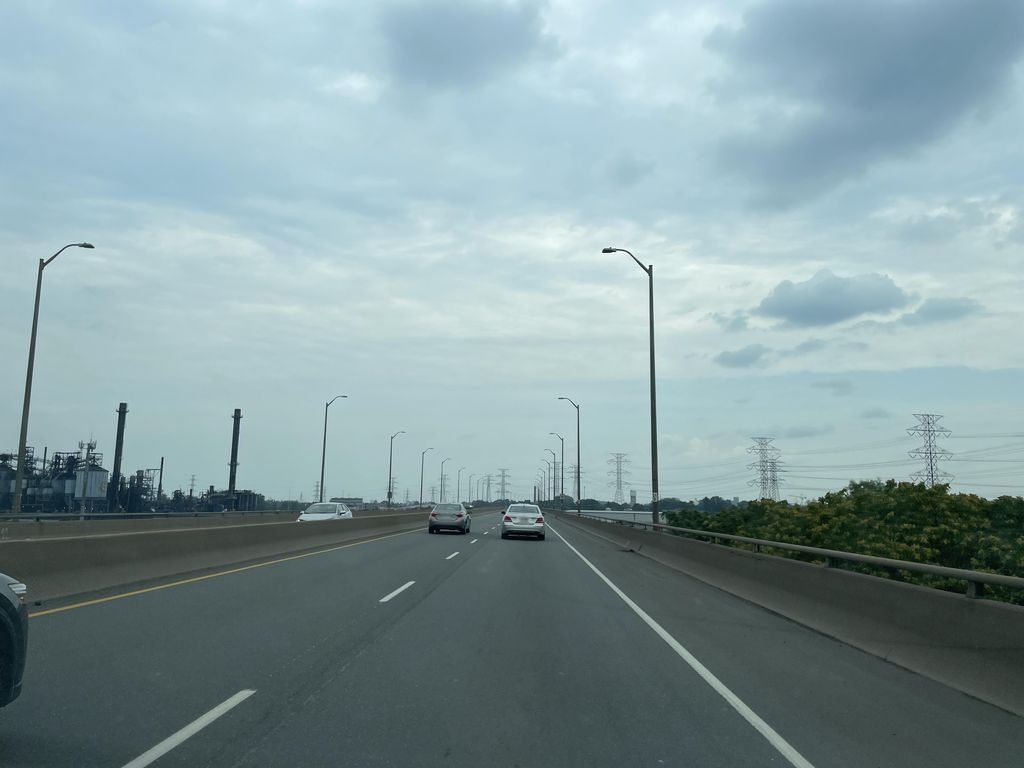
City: hamilton